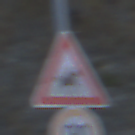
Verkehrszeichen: ReiterLinks
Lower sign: Geschwindigkeit80
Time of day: SunriseSunset
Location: Outdoor (RoadRail)
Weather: Clear
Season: NotSpecified
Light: Natural